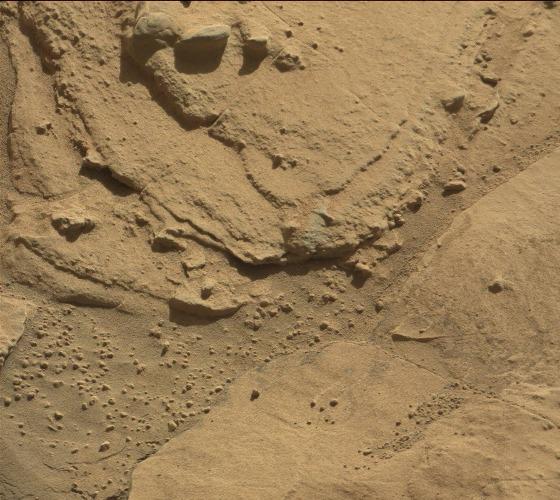
Terrain classes present: Bedrock, Gravel / Sand / Soil, Shadow